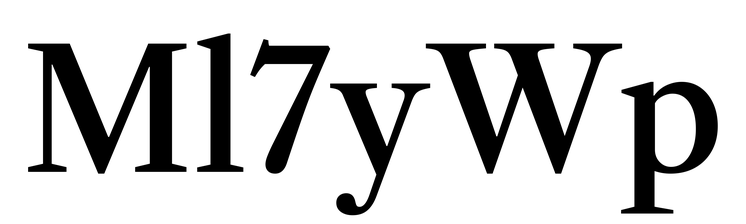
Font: LibreCaslonText_Medium